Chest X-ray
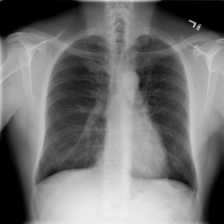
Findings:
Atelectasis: negative
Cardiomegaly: negative
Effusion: negative
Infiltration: negative
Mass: negative
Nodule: negative
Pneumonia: negative
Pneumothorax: negative
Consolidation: negative
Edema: negative
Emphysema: negative
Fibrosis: negative
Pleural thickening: negative
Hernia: negative